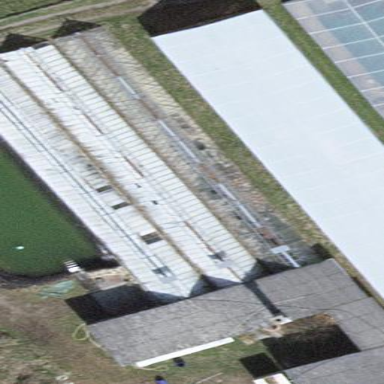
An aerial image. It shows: Greenhouse.